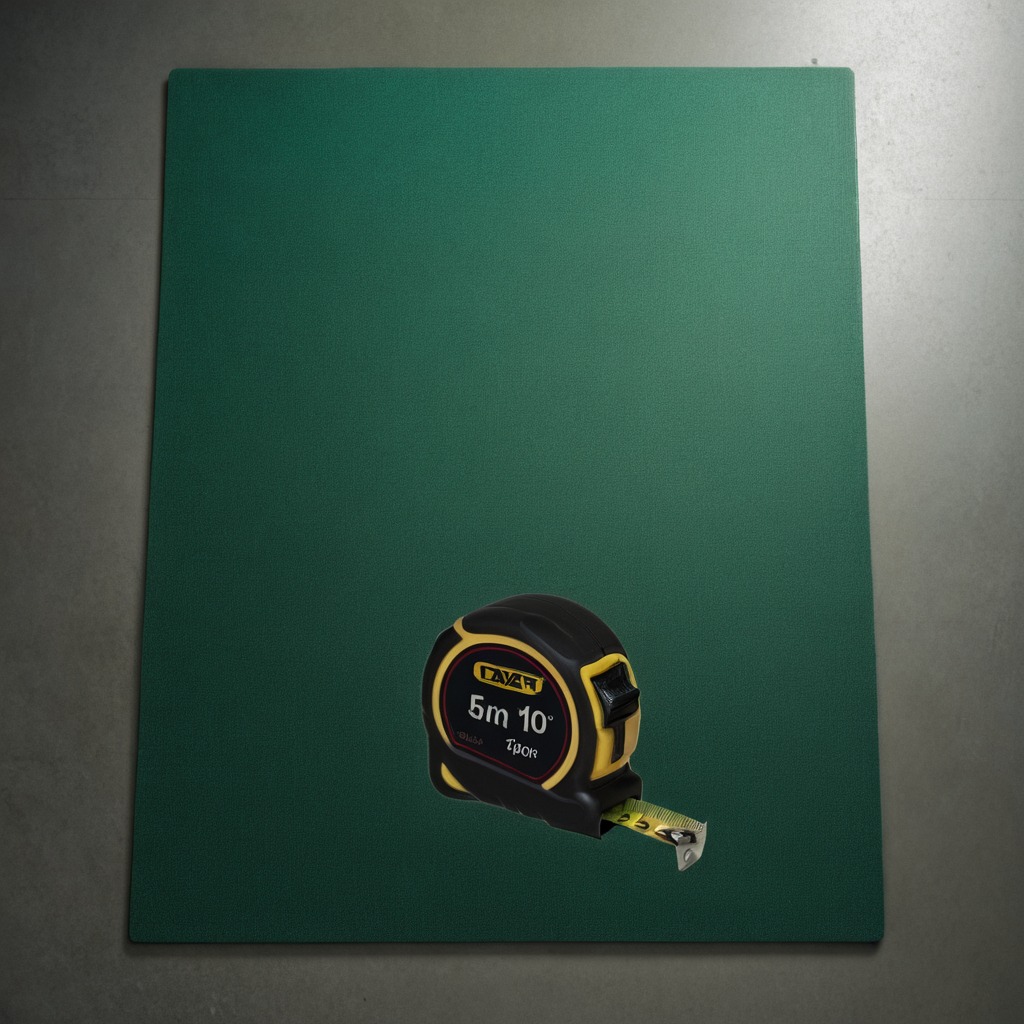
A measuring tape lies on the green rubber mat on the clean granite tabletop inside a workshop under bright overhead lighting crisp shadows high clarity worn but beneath the mat.